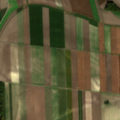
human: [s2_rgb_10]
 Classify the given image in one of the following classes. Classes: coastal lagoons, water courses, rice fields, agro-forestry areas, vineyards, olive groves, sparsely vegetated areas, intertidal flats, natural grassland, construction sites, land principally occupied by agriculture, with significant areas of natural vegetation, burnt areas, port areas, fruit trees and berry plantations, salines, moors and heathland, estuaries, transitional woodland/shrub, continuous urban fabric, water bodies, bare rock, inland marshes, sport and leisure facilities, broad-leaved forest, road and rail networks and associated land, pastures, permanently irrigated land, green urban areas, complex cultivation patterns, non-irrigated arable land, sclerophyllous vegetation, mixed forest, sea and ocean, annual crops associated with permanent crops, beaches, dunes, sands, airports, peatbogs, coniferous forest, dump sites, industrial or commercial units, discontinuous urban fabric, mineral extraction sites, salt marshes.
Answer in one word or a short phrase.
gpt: non-irrigated arable land